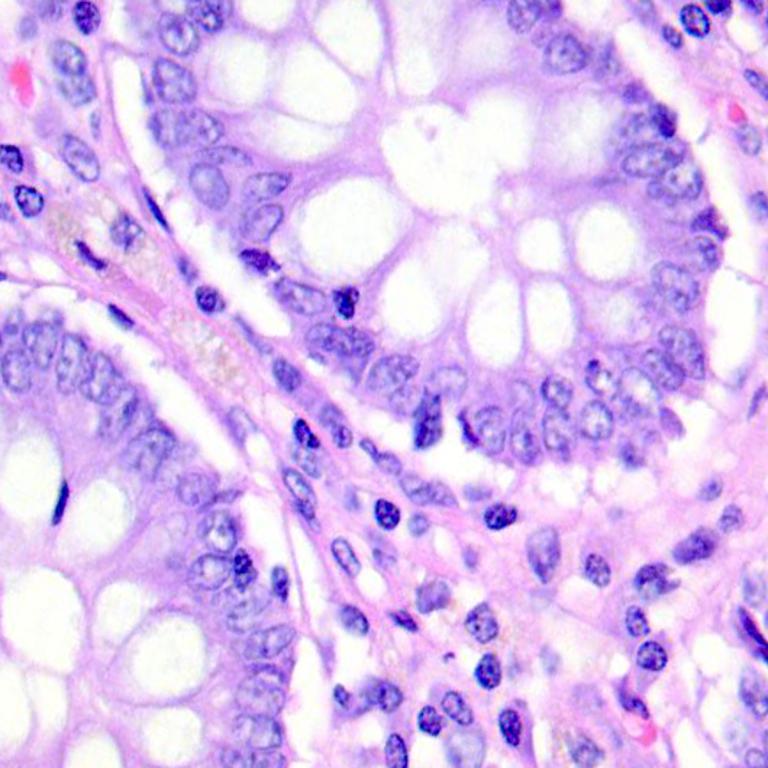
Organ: colon
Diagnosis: benign